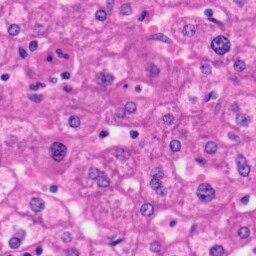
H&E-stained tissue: Liver